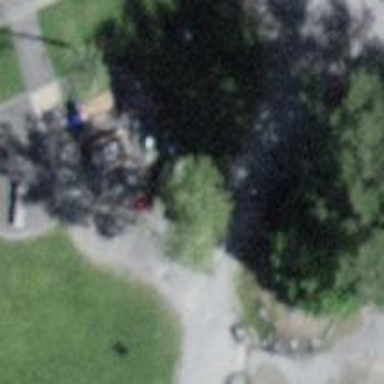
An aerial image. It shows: BBQ amenity.